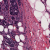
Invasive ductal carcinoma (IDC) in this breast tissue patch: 0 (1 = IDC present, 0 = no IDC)